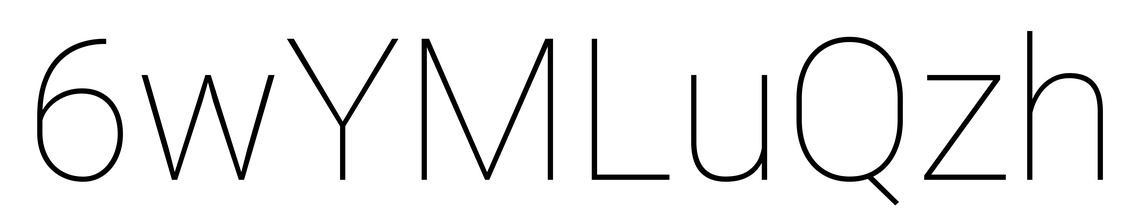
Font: Roboto_Thin